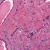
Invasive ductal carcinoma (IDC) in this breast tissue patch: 1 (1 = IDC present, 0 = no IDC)